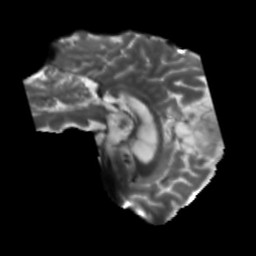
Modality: T2w
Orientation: sagittal
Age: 53
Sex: male
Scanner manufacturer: siemens
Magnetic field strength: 3 T
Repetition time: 5.25 s
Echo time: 0.08 s